Question: Related to the post below I need to load all items which are in the wishlist via ajax once the document is ready. I've created an external script which I call via jQuery but I do not get any results. Something like...
'''
include_once '../app/Mage.php';
Mage::app();
'''
I already tried several snippets to load the wishlist items in an array but I never got a result. I used to load the information with php first but we use a fullpage caching extension and I need to update the heart icons in the category view.

Does anyone know how to get the result?
<URL>
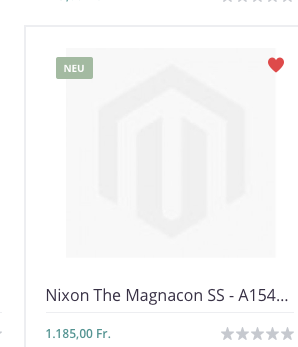
Answer: try the code below. i've tested under magento 1.9 and works like a charm
'''
<?php
// result buffer
$result = array();
// init magento
require_once('app/Mage.php');
umask(0);
Mage::app('default');
// init session
Mage::getSingleton('core/session', array('name'=>'frontend'));
$session = Mage::getSingleton('customer/session', array('name'=>'frontend'));
// get wishlist if logged in
if ($session->isLoggedIn()) {
$wishList = Mage::getSingleton('wishlist/wishlist')->loadByCustomer($session->getCustomer());
$wishListItemCollection = $wishList->getItemCollection();
foreach ($wishListItemCollection as $item)
{
$result[] = array(
'name' => $item->getName(),
'id' => $item->getId(),
'price' => $item->getPrice(),
'qty' => $item->getQty()
);
}
}
// return
header('Cache-Control: no-cache, must-revalidate');
header('Expires: Mon, 26 Jul 1997 05:00:00 GMT');
header('Content-Type: application/json');
echo json_encode($result);
'''